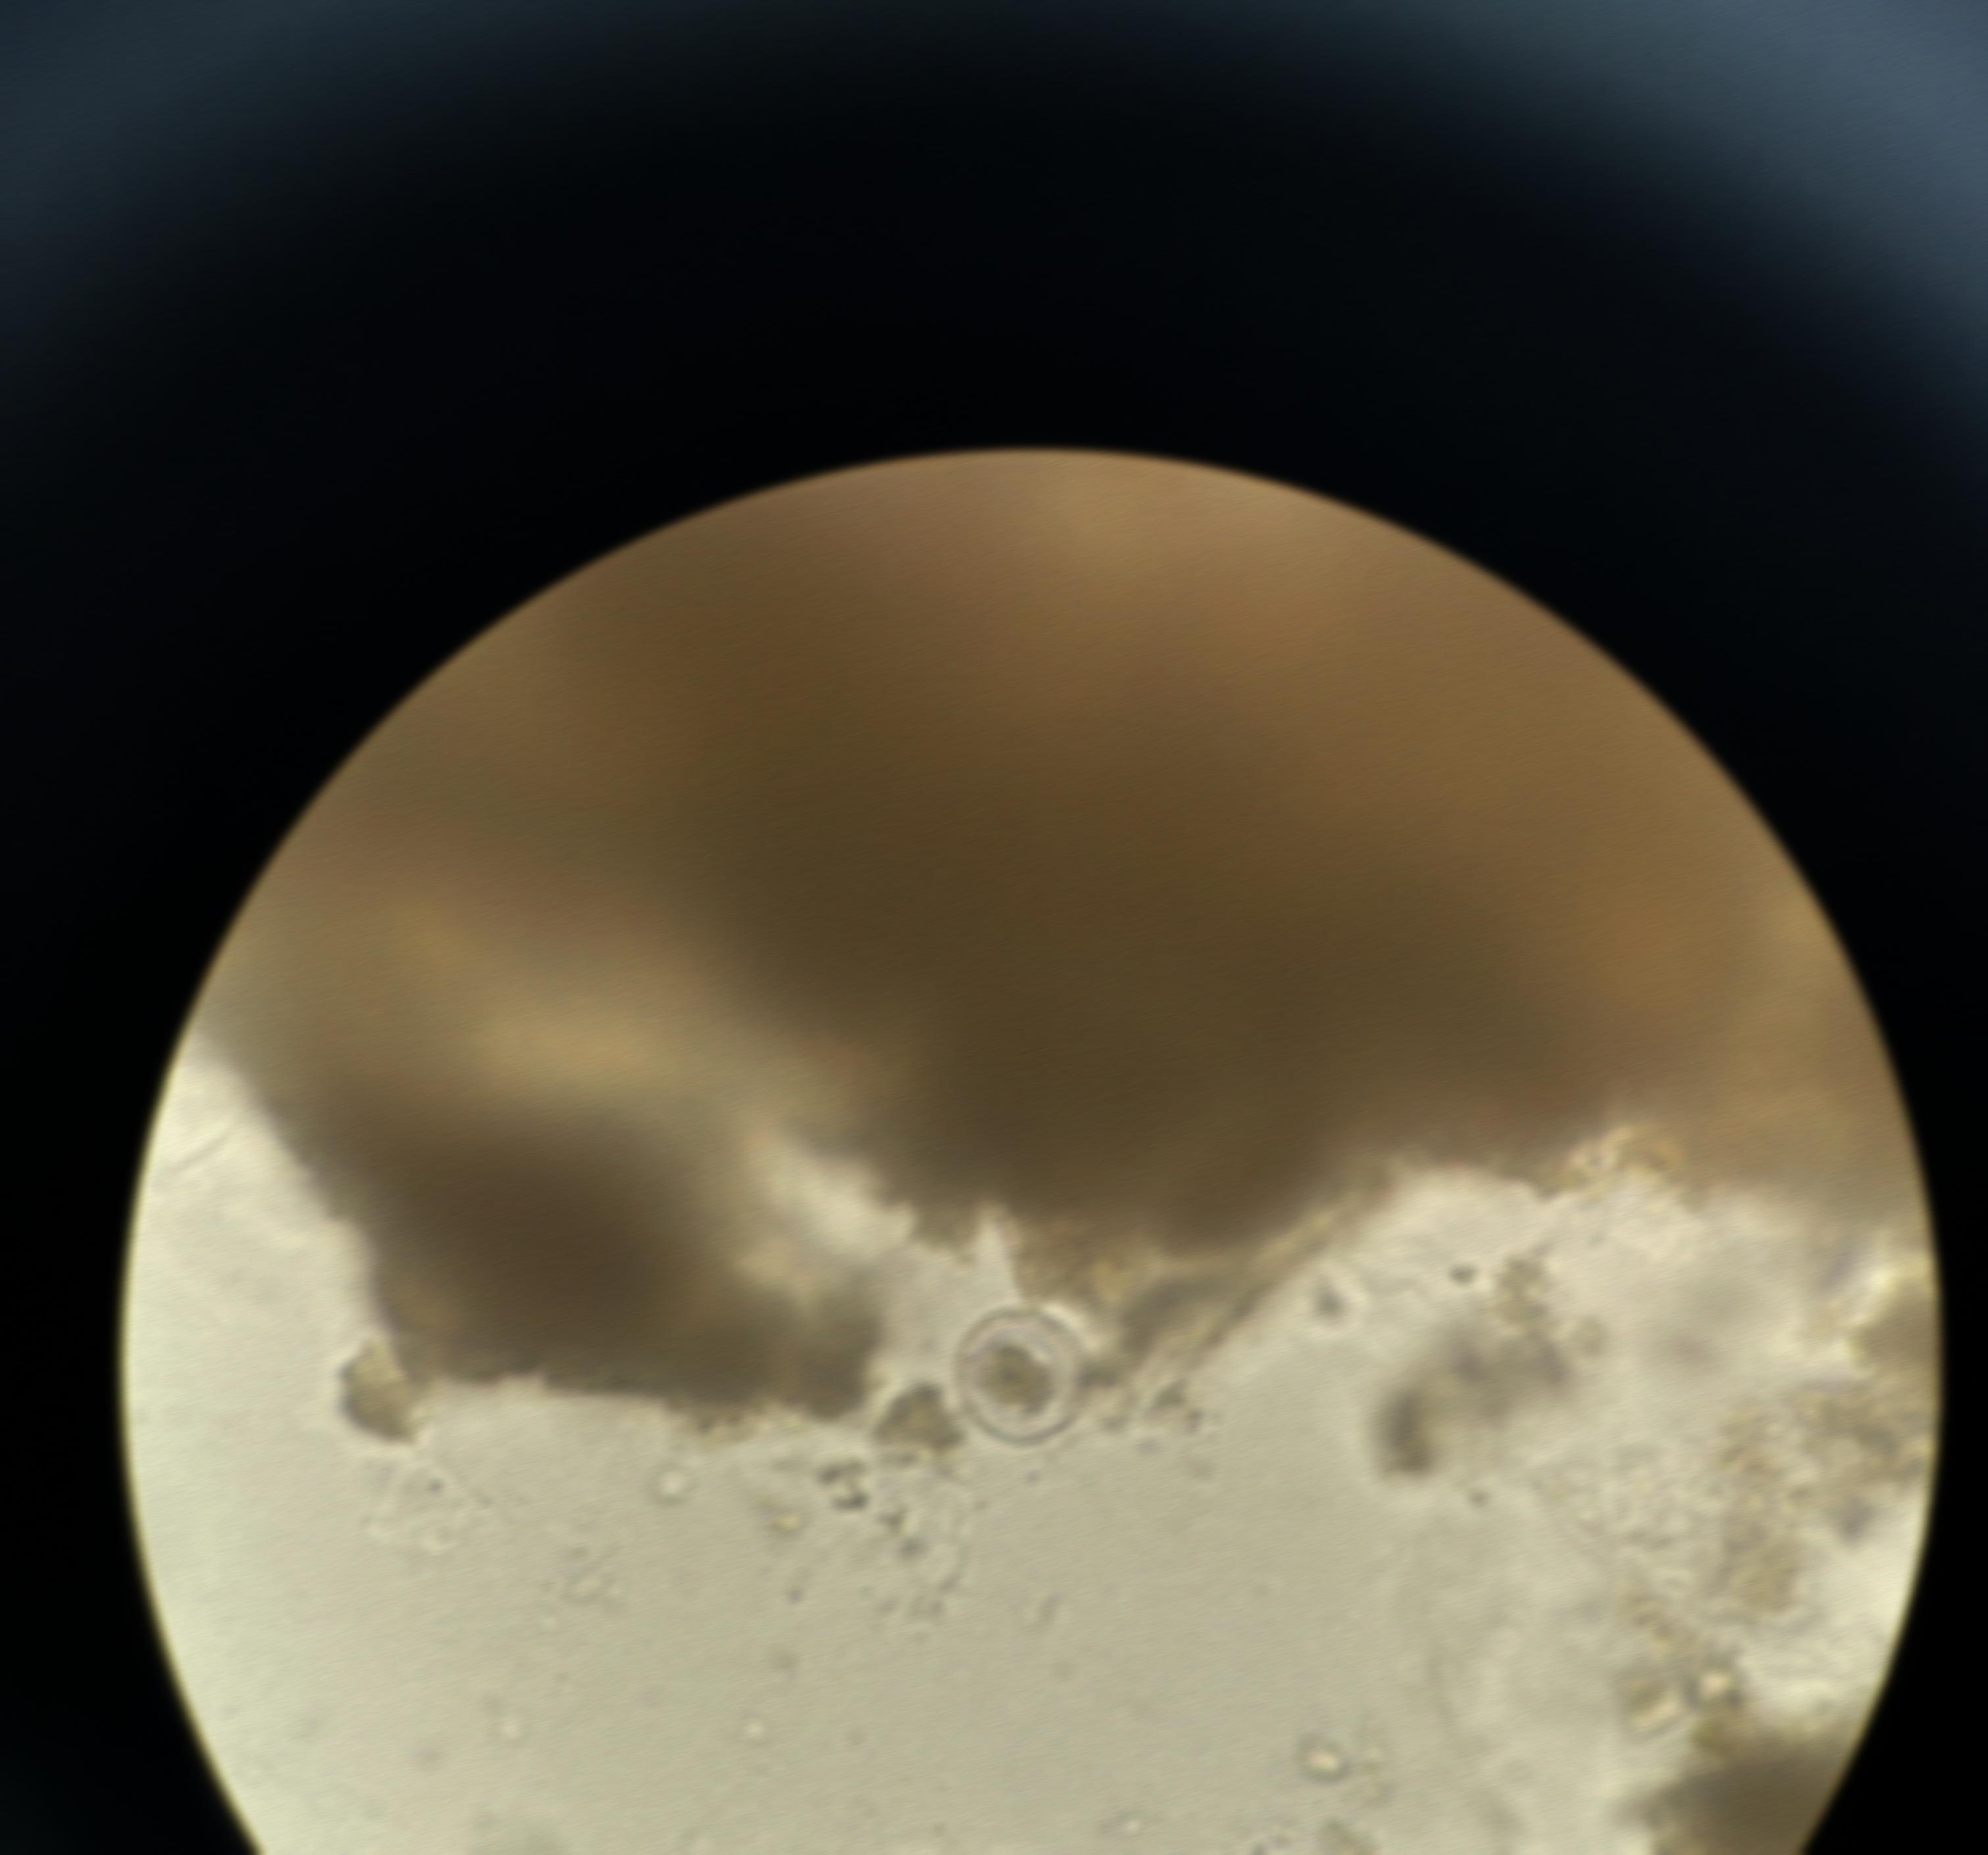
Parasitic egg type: Hymenolepis nana